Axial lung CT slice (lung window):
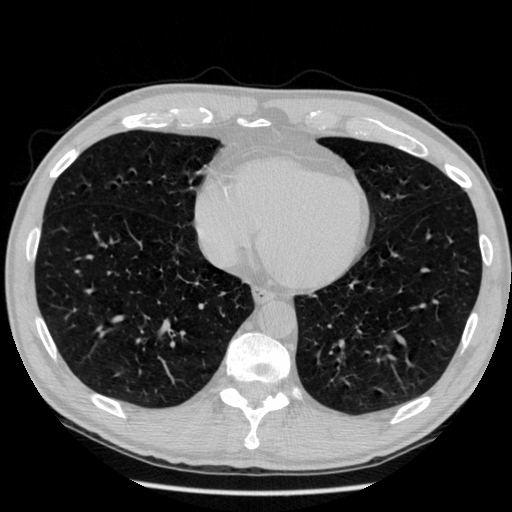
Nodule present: no